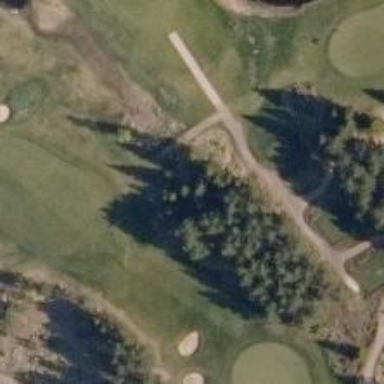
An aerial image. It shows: Service road designated as golf cart path.